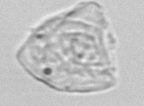
Label: detritus_transparent